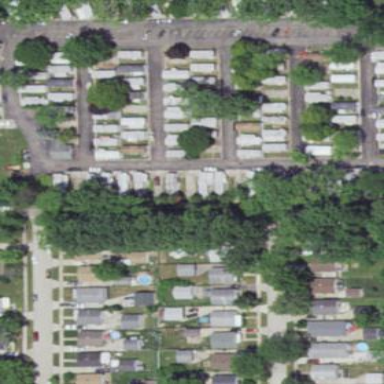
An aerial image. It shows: Residential area with mobile homes.